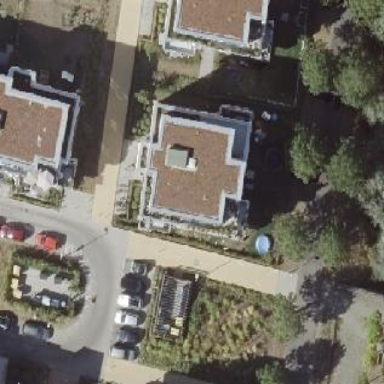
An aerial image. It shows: Flat-roofed apartment building.